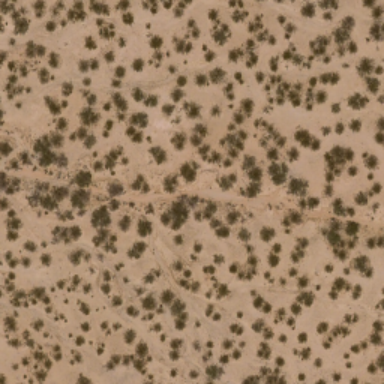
This is a chaparral .